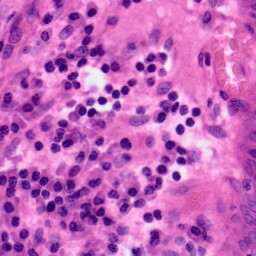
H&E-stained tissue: Colon